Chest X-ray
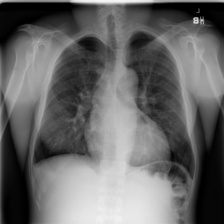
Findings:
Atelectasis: negative
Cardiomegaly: negative
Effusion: negative
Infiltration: negative
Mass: negative
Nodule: negative
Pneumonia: negative
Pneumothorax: negative
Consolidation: negative
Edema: negative
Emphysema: negative
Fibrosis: negative
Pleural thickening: negative
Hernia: negative